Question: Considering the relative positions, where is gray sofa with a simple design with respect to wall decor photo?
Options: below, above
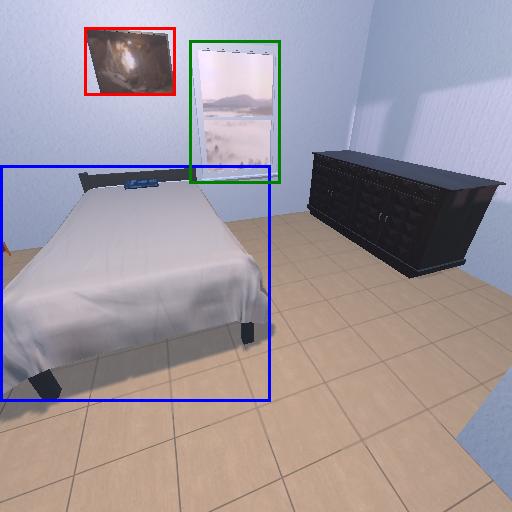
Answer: below